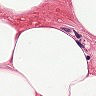
Metastatic tissue present: no